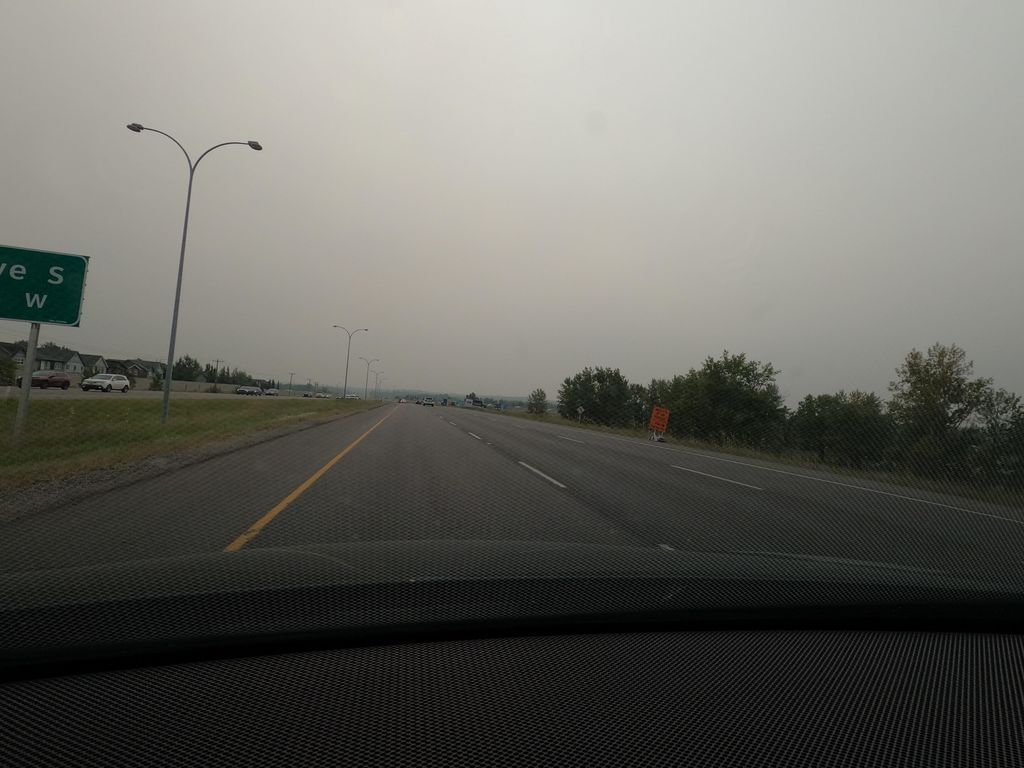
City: calgary